Question: I have a table with smallInteger column, with 2 records as zero value.
If I run below query the result is returned:
'''
select 'status' from users where 'status' = 'confirmed'
'''
How is possible?

Actually any string return this records.
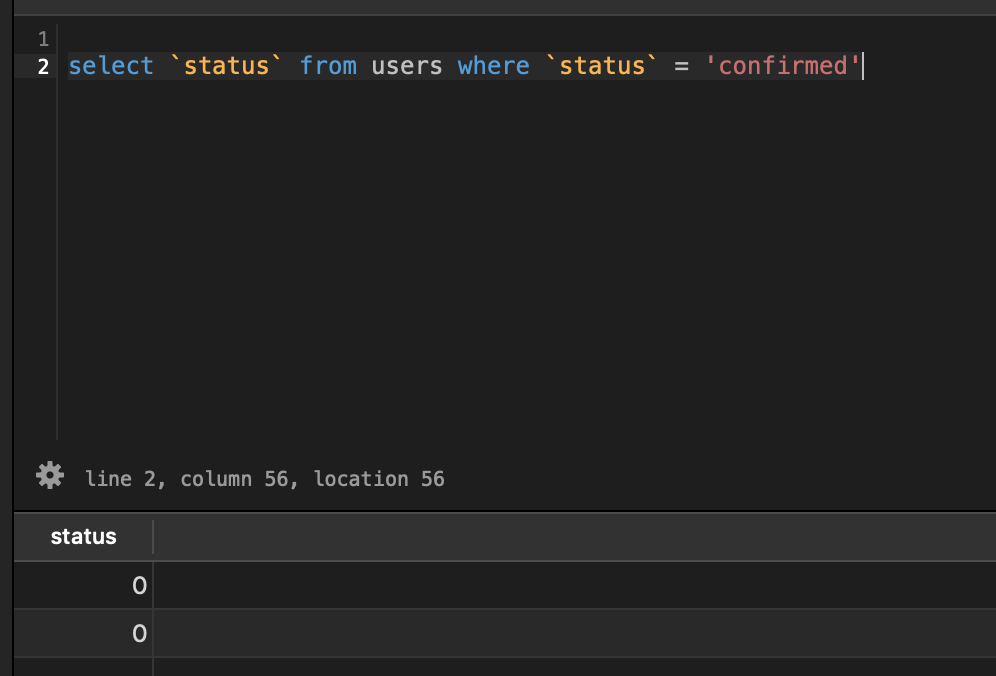
Answer: mysql will cast the 'CHAR' value to 'SMALLINT', since ''confirmed'' is not numeric it will return '0'
so this: '0 = 'confirmed'' gets interpreted as this '0 = CAST('confirmed as SMALLINT)'' which evaluates as '0 = 0'
so when the column 'status' is '0' it's equal to ''confirmed'' as a 'SMALLINT'